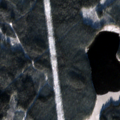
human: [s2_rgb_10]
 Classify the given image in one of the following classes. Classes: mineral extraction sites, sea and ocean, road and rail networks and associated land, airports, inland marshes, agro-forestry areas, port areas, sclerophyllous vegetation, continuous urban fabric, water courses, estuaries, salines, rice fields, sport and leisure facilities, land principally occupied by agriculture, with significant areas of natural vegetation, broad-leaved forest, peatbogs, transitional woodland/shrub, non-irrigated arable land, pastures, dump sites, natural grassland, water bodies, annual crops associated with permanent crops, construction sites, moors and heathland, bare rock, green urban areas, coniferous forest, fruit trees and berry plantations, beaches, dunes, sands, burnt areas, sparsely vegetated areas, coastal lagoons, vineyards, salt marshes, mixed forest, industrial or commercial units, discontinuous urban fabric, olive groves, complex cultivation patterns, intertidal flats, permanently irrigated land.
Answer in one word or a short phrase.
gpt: coniferous forest, mixed forest, water bodies